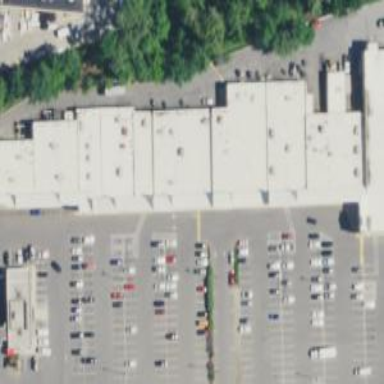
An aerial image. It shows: Retail building.